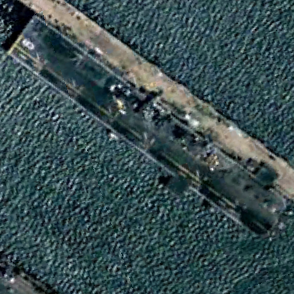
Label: assault